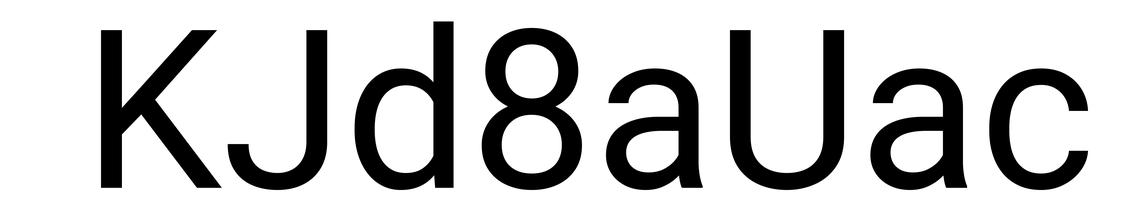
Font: Roboto_Regular